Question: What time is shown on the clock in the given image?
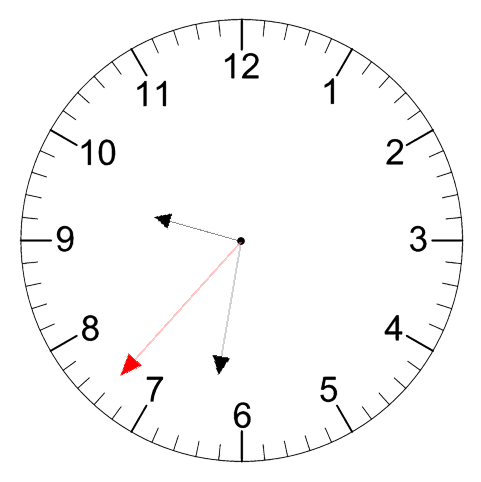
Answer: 09:31:37